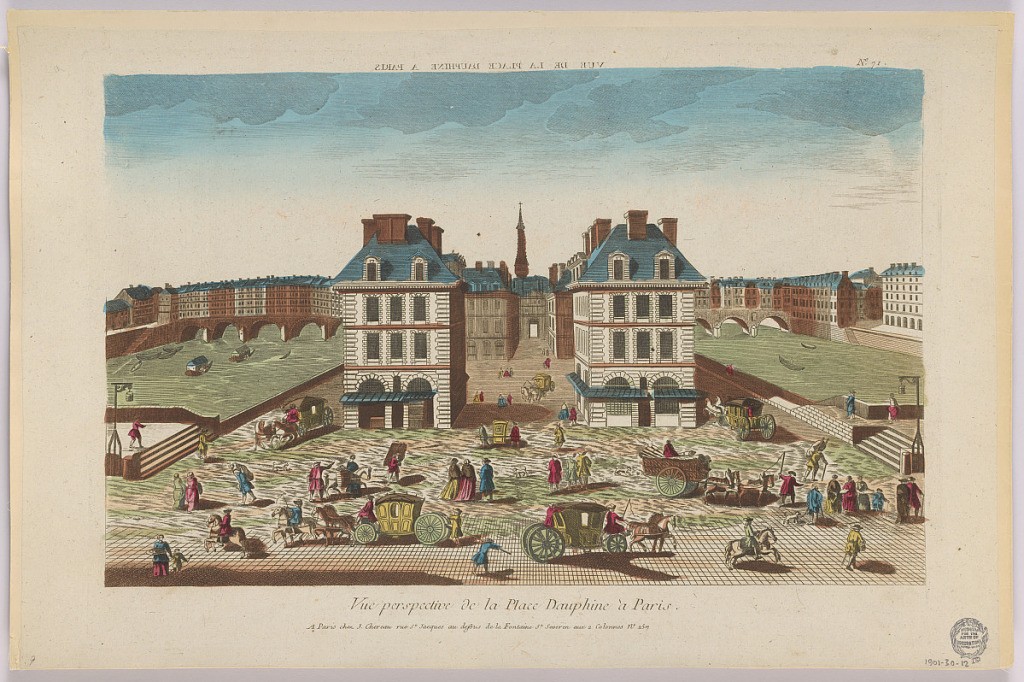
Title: Peep-show, Vue Perspective de la Place Dauphine à Paris, No. 71
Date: ca. 1750
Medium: Engraving in ink with washes of watercolor on paper, mounted on scrapbook page
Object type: Print
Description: Peep-show print